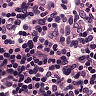
Metastatic tissue present: no